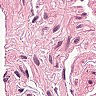
Metastatic tissue present: no